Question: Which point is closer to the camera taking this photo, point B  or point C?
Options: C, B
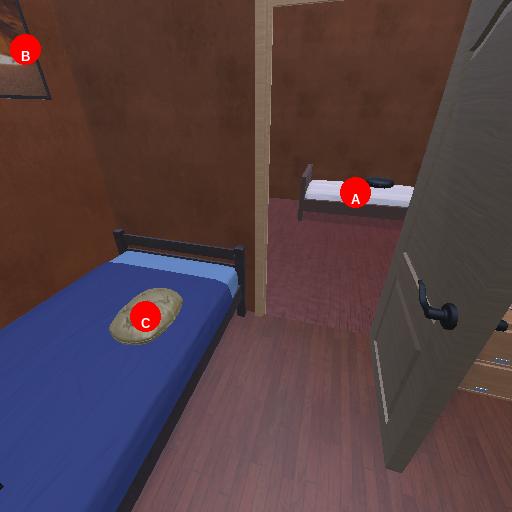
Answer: C